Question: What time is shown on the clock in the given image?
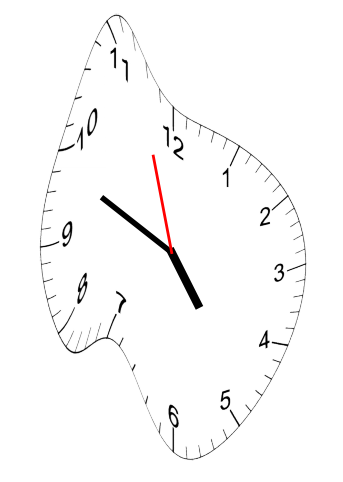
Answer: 04:48:57